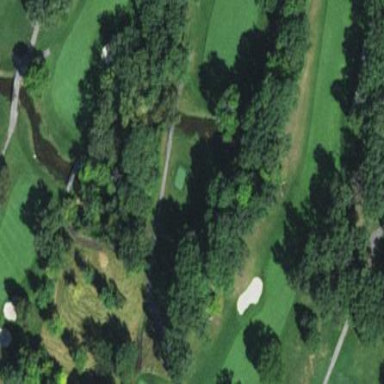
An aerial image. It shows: Water hazard on golf course. The hazard is natural water feature.